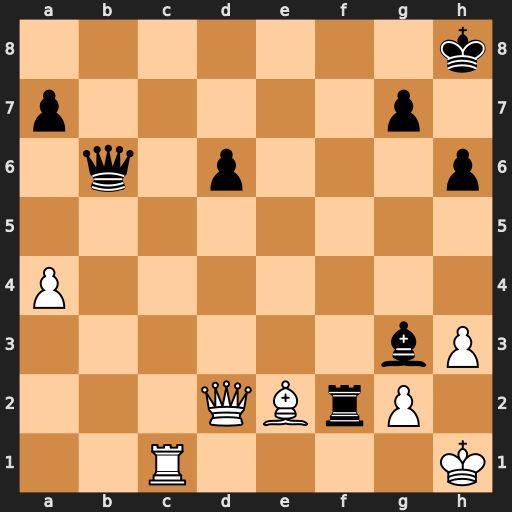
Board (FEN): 7k/p5p1/1q1p3p/8/P7/6bP/3QBrP1/2R4K
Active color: w
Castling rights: -
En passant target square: -
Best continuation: Rc8+ Kh7 Qc2+ g6 Rc7+ Qxc7 Qxc7+